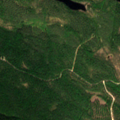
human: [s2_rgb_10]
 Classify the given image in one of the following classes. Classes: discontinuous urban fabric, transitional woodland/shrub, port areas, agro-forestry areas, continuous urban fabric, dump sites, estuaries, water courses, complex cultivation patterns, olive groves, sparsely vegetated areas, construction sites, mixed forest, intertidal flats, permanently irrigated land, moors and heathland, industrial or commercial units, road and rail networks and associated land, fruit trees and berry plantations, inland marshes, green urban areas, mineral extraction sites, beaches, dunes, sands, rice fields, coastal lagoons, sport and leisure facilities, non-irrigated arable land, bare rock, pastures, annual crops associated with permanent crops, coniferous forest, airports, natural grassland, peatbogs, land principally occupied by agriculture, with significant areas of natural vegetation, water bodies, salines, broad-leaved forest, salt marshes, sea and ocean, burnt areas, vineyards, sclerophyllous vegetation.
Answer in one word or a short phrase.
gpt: coniferous forest, mixed forest